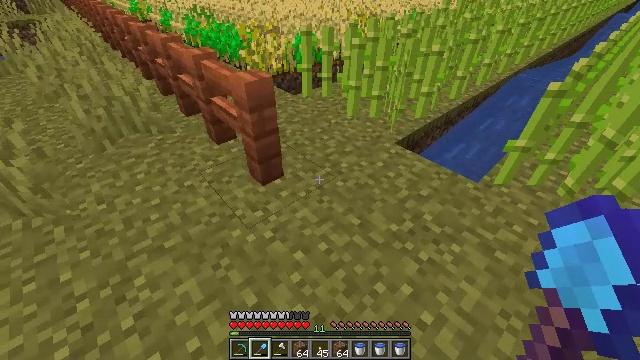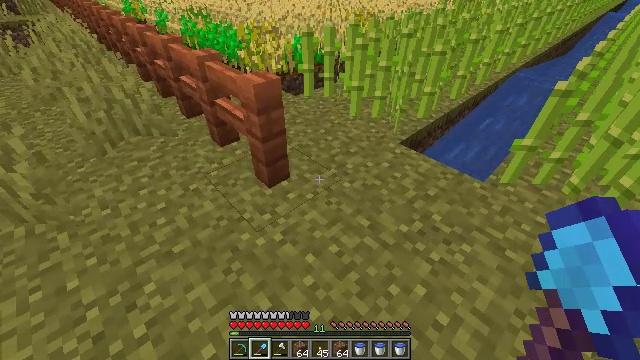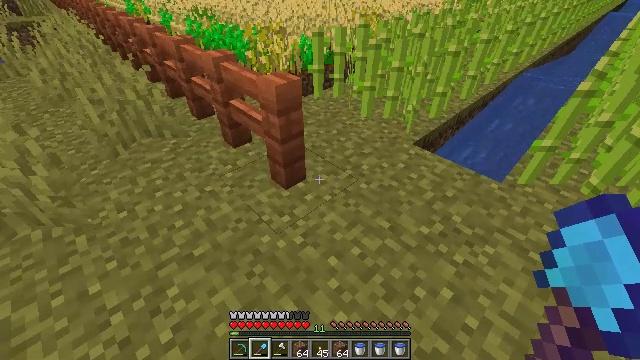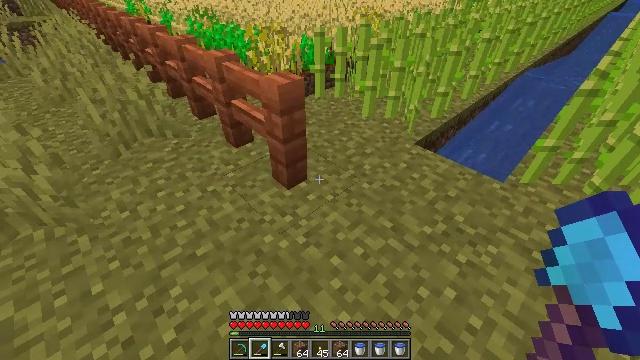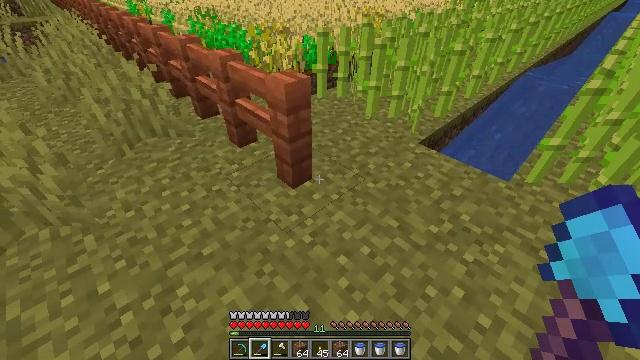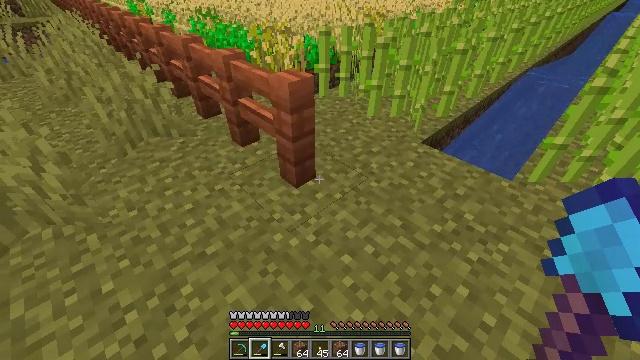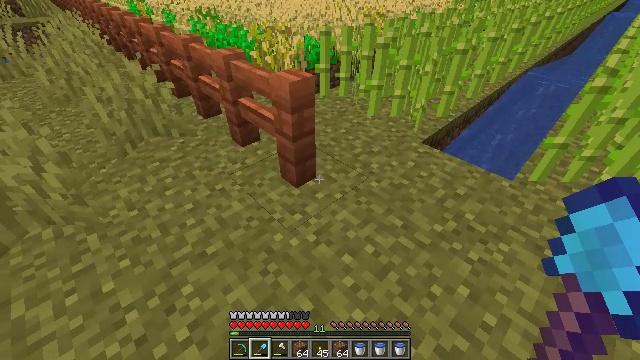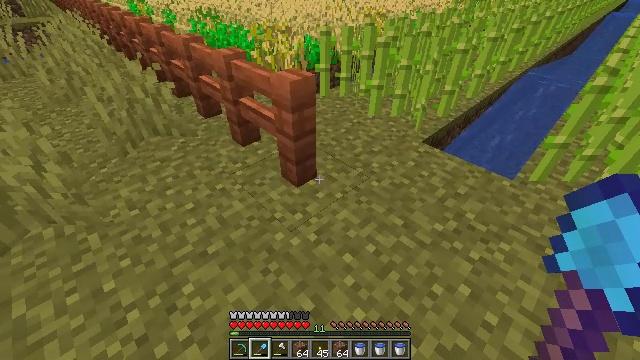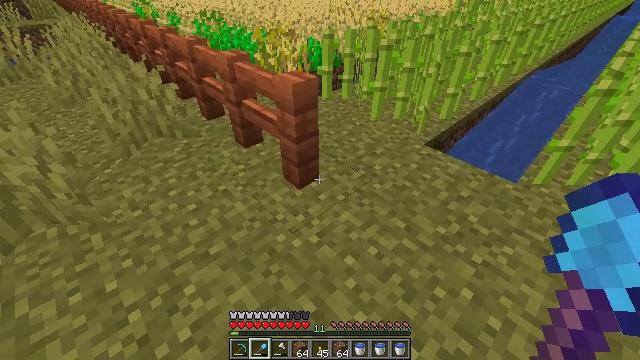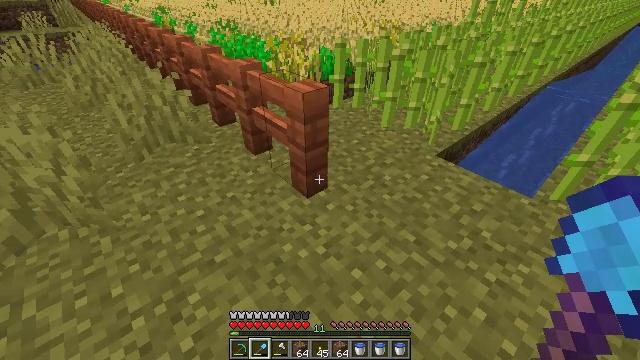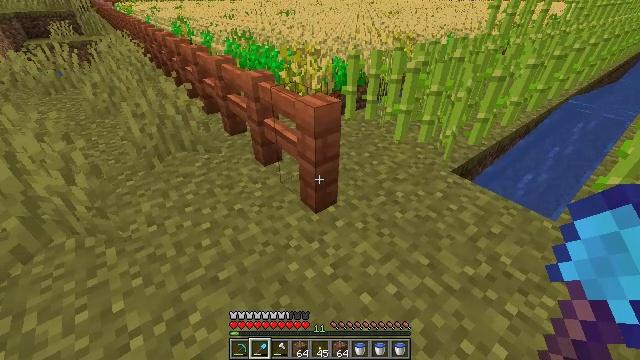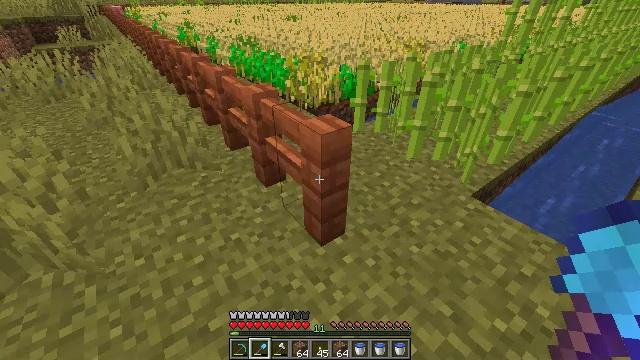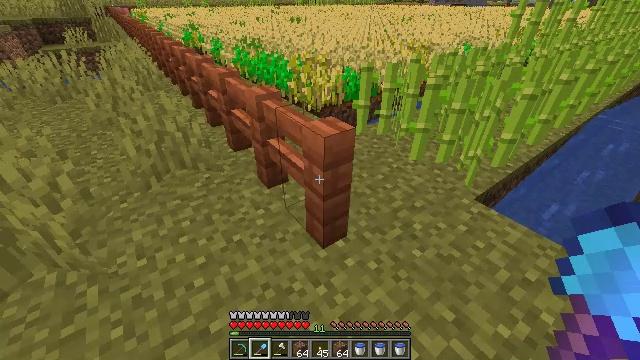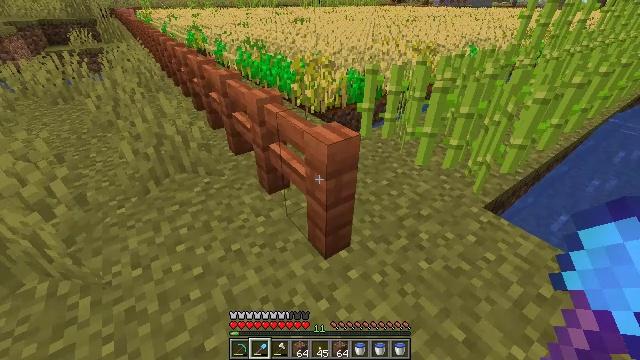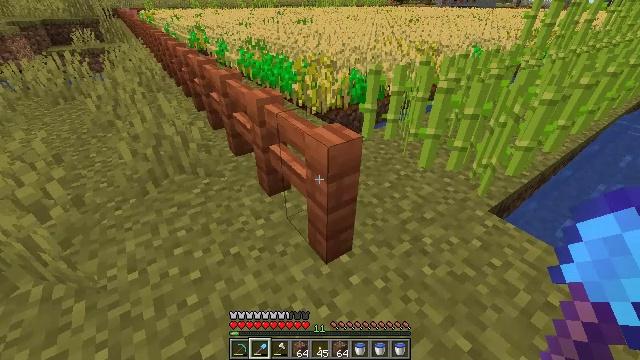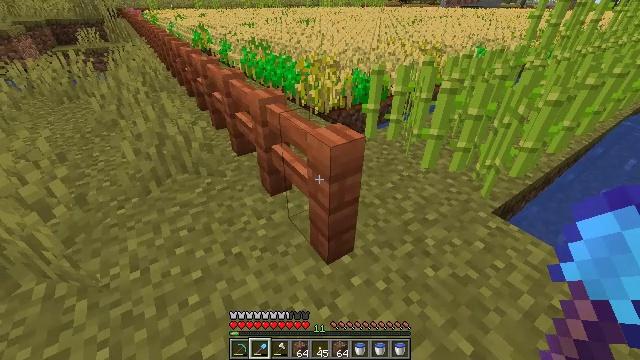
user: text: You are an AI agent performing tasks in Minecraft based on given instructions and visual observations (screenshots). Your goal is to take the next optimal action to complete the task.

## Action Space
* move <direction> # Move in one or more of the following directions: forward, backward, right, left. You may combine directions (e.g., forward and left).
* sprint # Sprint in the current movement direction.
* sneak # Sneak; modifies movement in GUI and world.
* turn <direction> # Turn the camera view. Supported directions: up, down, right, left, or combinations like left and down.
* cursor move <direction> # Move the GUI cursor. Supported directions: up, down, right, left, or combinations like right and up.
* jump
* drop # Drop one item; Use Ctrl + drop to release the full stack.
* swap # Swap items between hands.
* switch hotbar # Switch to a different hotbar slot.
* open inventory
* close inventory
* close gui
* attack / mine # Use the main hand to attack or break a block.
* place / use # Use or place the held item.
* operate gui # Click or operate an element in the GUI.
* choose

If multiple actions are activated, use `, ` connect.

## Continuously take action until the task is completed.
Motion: motion action
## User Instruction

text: Gather the acacia fence.
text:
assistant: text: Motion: turn right
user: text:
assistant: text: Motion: no_op
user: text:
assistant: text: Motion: no_op
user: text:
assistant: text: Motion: no_op
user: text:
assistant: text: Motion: no_op
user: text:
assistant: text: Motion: no_op
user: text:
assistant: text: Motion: no_op
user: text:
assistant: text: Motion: no_op
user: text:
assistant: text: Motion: move forward, turn left and up
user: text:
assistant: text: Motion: move forward, turn left and up
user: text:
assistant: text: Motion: move forward, turn left
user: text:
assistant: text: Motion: no_op
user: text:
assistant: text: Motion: no_op
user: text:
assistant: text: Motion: no_op
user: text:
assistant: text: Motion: no_op
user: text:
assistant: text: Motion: no_op
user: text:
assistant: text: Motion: no_op
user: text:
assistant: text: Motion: no_op
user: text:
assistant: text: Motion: switch to hotbar 3
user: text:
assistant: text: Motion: switch to hotbar 3
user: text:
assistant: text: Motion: attack / mine, switch to hotbar 3
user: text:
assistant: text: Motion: attack / mine, switch to hotbar 3
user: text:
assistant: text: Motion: attack / mine
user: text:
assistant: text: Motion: attack / mine
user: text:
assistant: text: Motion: attack / mine
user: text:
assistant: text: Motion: attack / mine
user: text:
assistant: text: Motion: attack / mine
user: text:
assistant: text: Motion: attack / mine
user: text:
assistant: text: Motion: attack / mine
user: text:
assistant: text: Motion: attack / mine